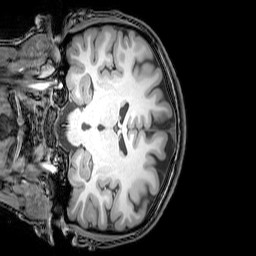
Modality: T1w
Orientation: coronal
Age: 21
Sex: female
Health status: healthy
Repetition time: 0.081 s
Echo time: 0.037 s